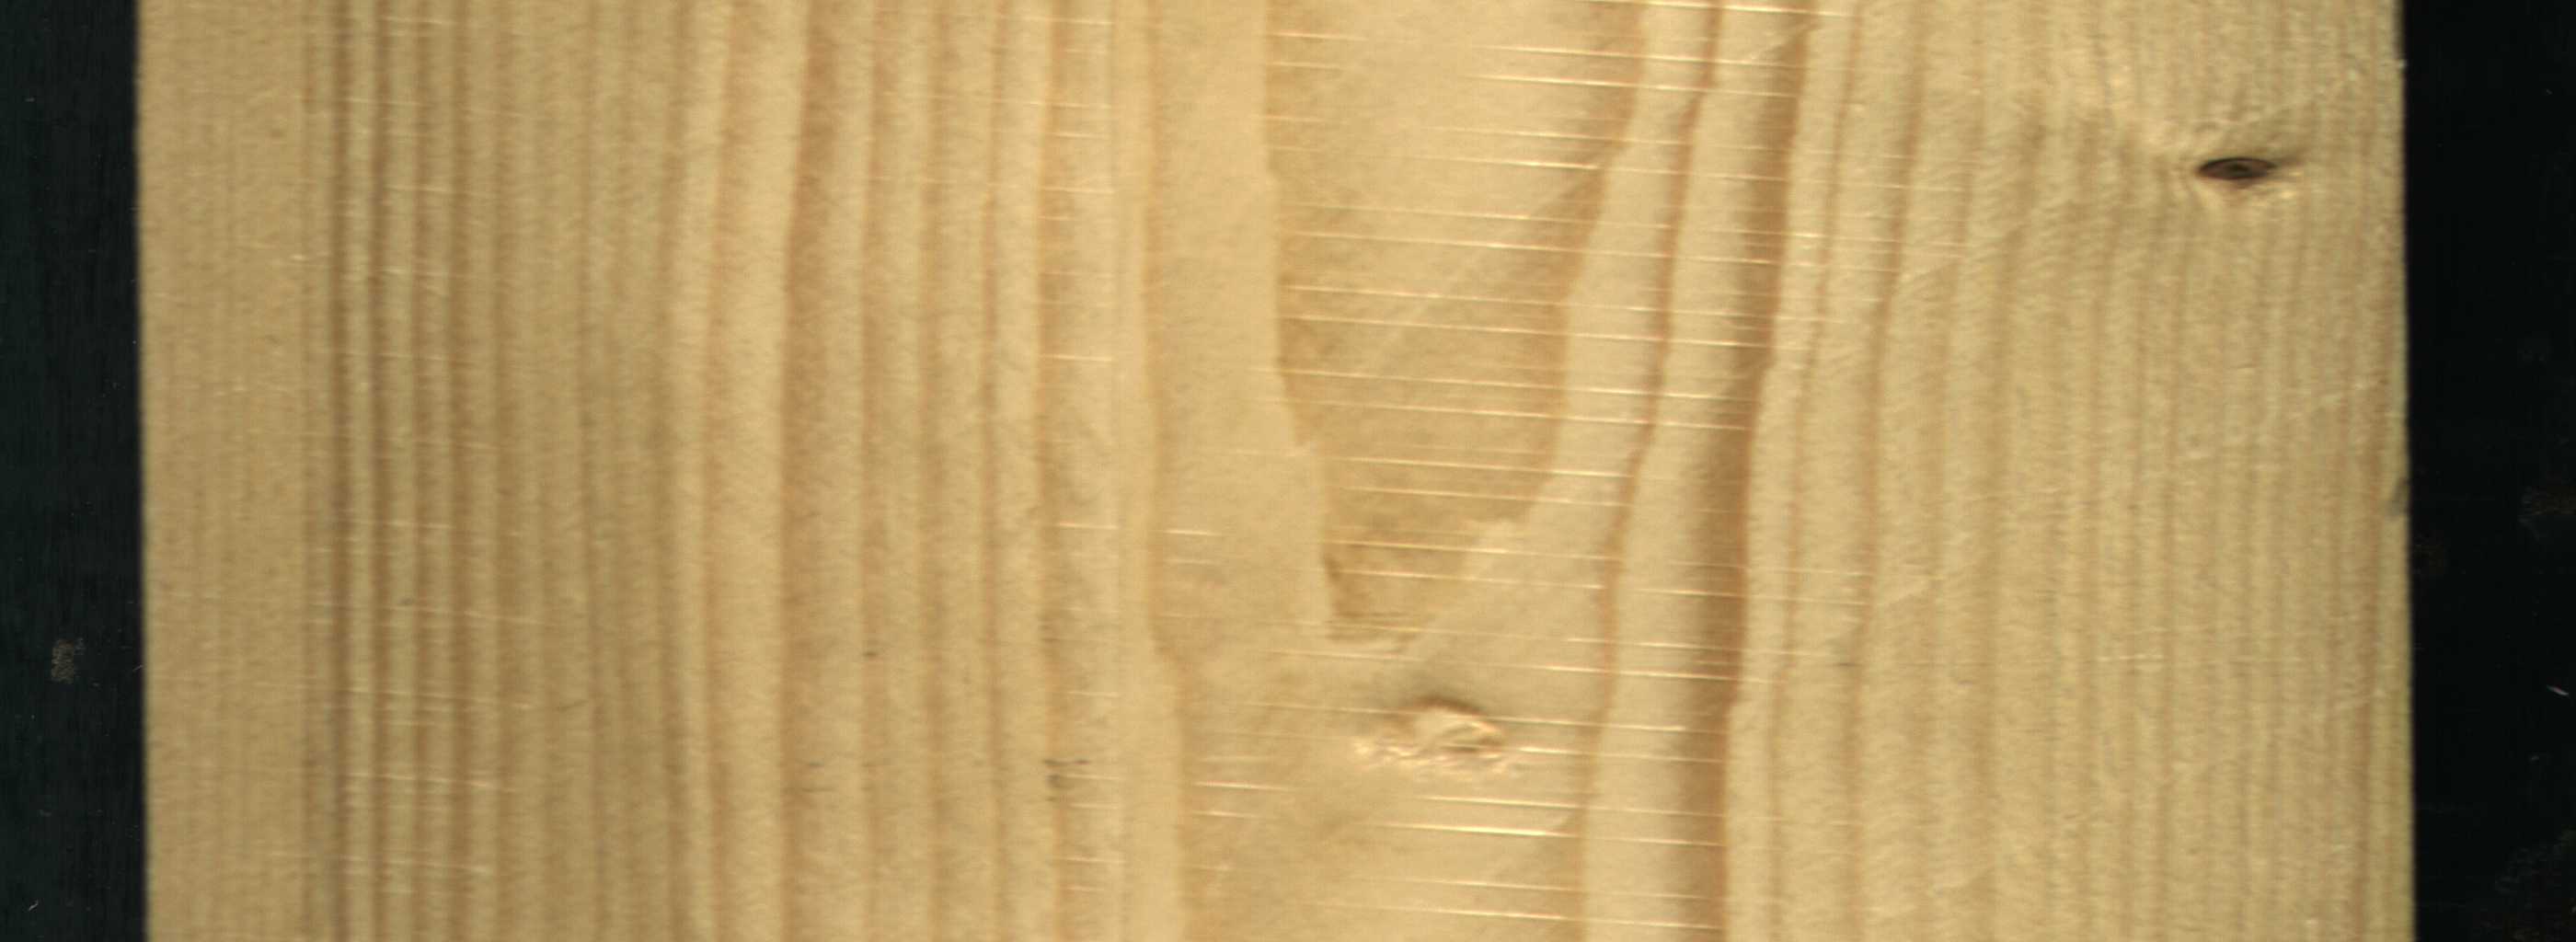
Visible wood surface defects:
Dead_Knot